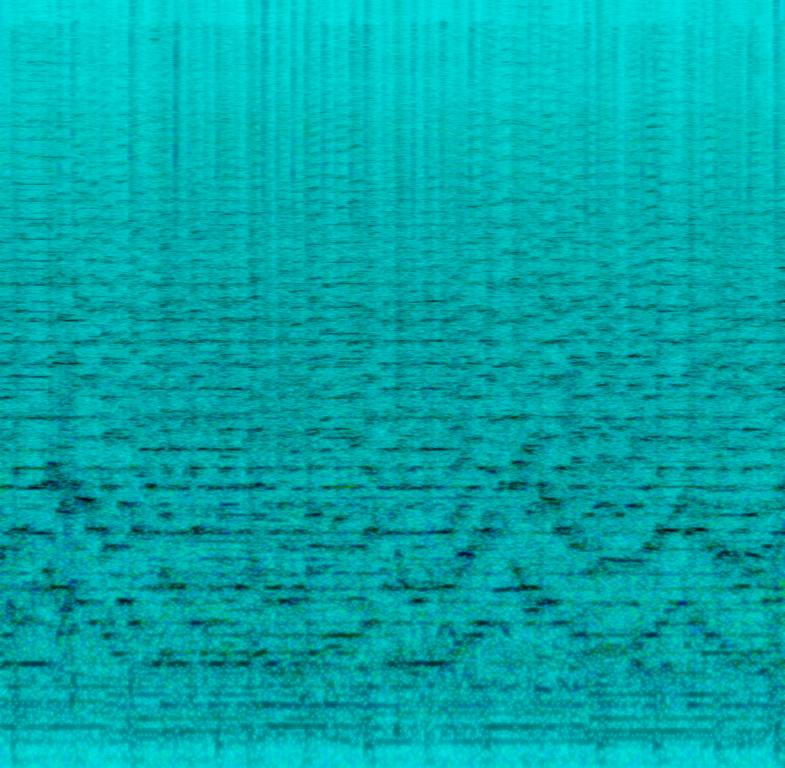
This song contains several instruments playing the same melody. Violins; flutes, and tin whistles. An acoustic guitar is strumming chords along and a percussive instrument is playing along with the acoustic guitar. In the background you can hear people talking. This song may be playing in an Irish bar.